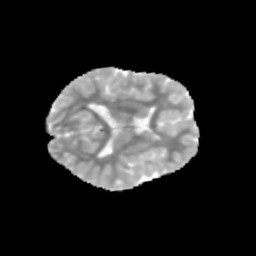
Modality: MD
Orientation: axial
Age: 10
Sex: male
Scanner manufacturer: siemens
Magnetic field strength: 3 T
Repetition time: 3.8 s
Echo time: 0.07 s